Question: What is the maximum amount of money that can be robbed from the houses? The neighbour houses cannot be robbed at the same time.
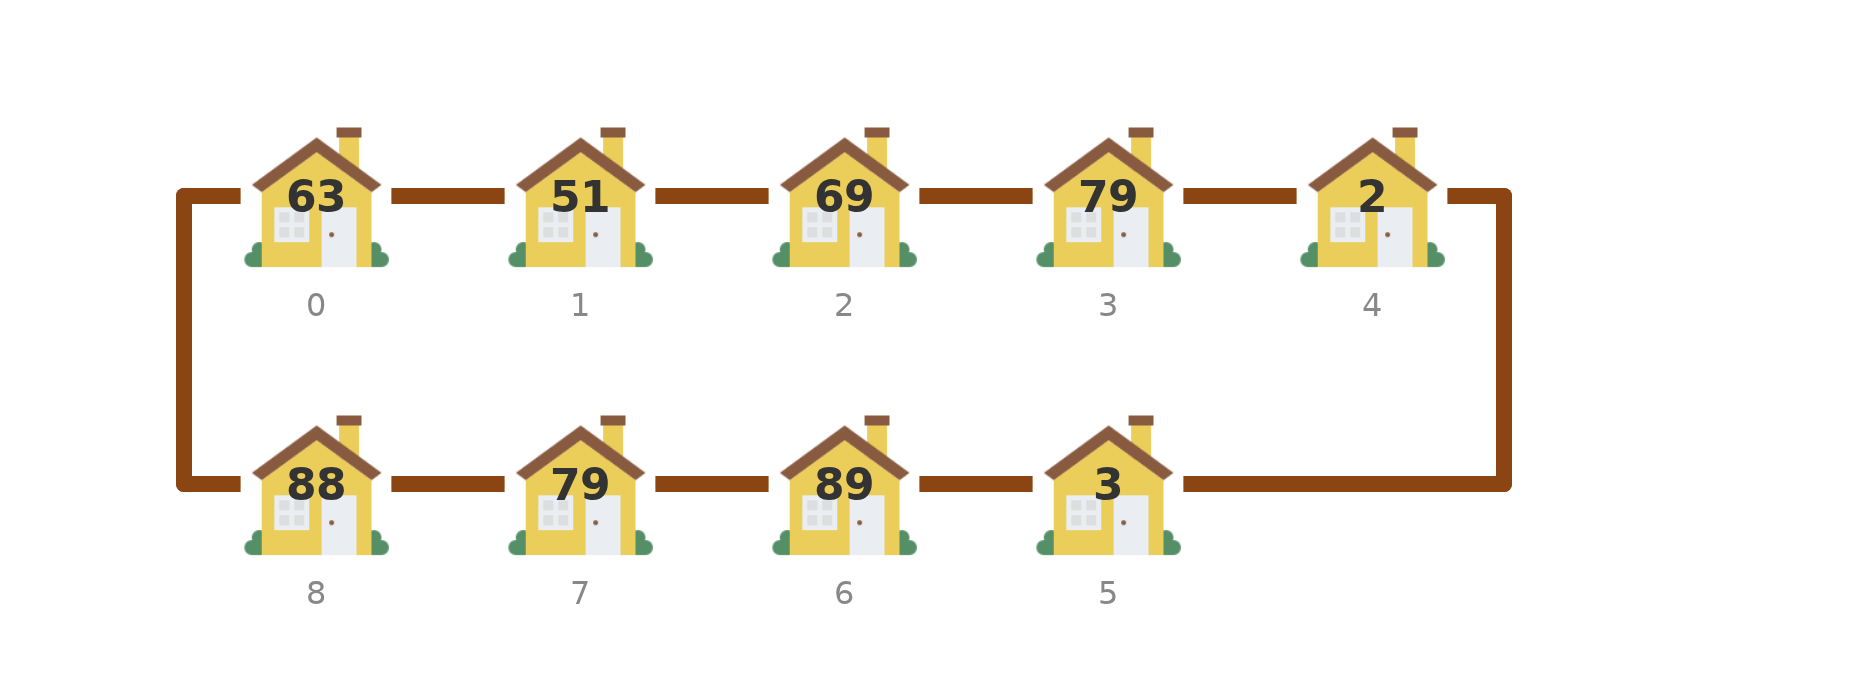
Answer: 307